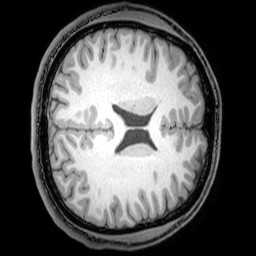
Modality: T1w
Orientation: axial
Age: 20
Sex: male
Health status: healthy
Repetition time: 0.081 s
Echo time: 0.037 s